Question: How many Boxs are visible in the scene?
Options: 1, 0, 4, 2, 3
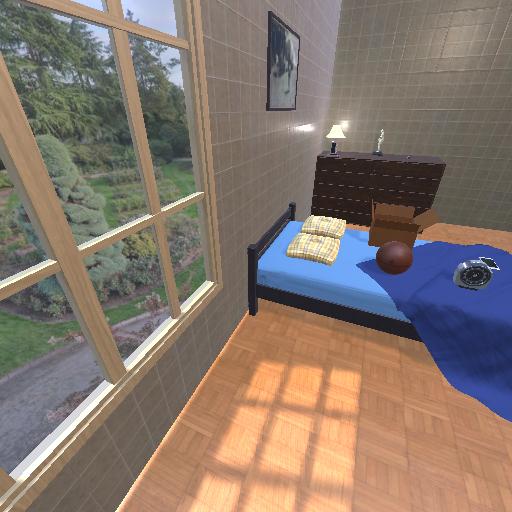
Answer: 1